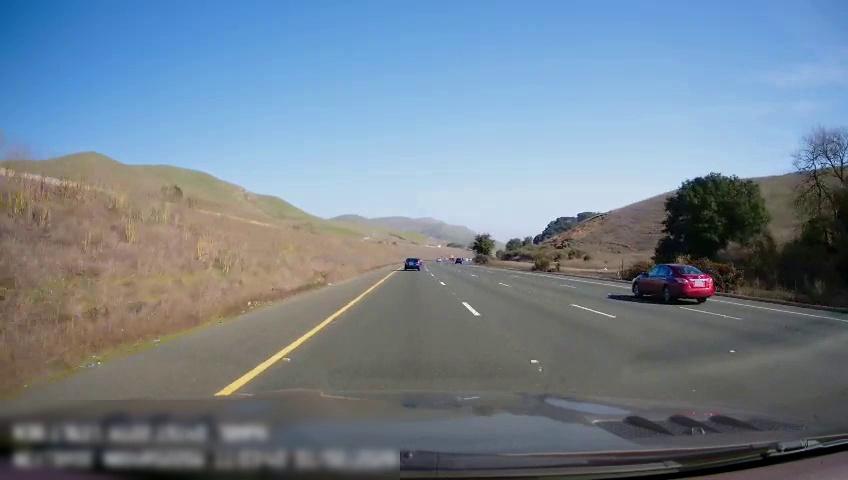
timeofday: Day
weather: Sunny
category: Drivable Space
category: Vehicles | Car
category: Vehicles | Car
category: Lanes | Alternate Lane
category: Lanes | Alternate Lane
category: Lanes | Alternate Lane
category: Lanes | Current Lane
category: Lanes | Alternate Lane